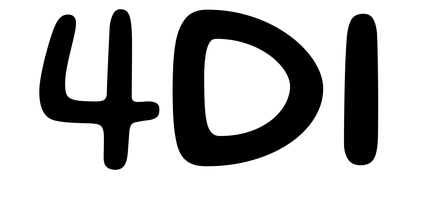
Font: Gluten_Regular